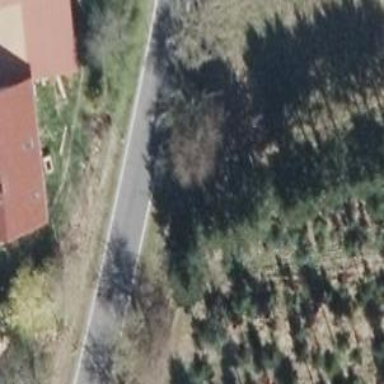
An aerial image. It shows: Secondary road with asphalt surface.